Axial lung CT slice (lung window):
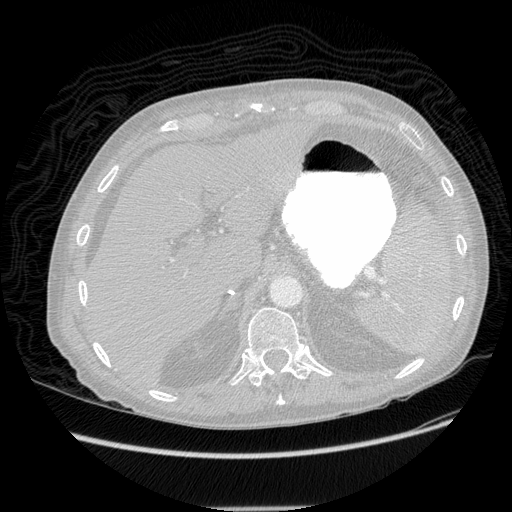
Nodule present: no